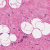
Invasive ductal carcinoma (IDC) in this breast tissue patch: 0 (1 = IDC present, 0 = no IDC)